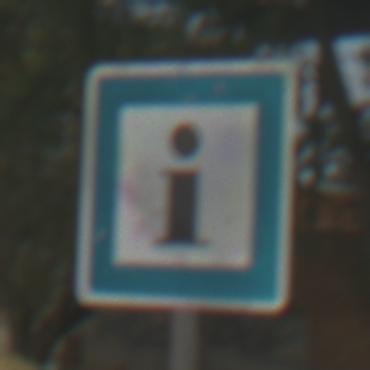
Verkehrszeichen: Informationsstelle
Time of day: MorningAfternoon
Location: Outdoor (Suburban)
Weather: PartlyCloudy
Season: NotSpecified
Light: Natural